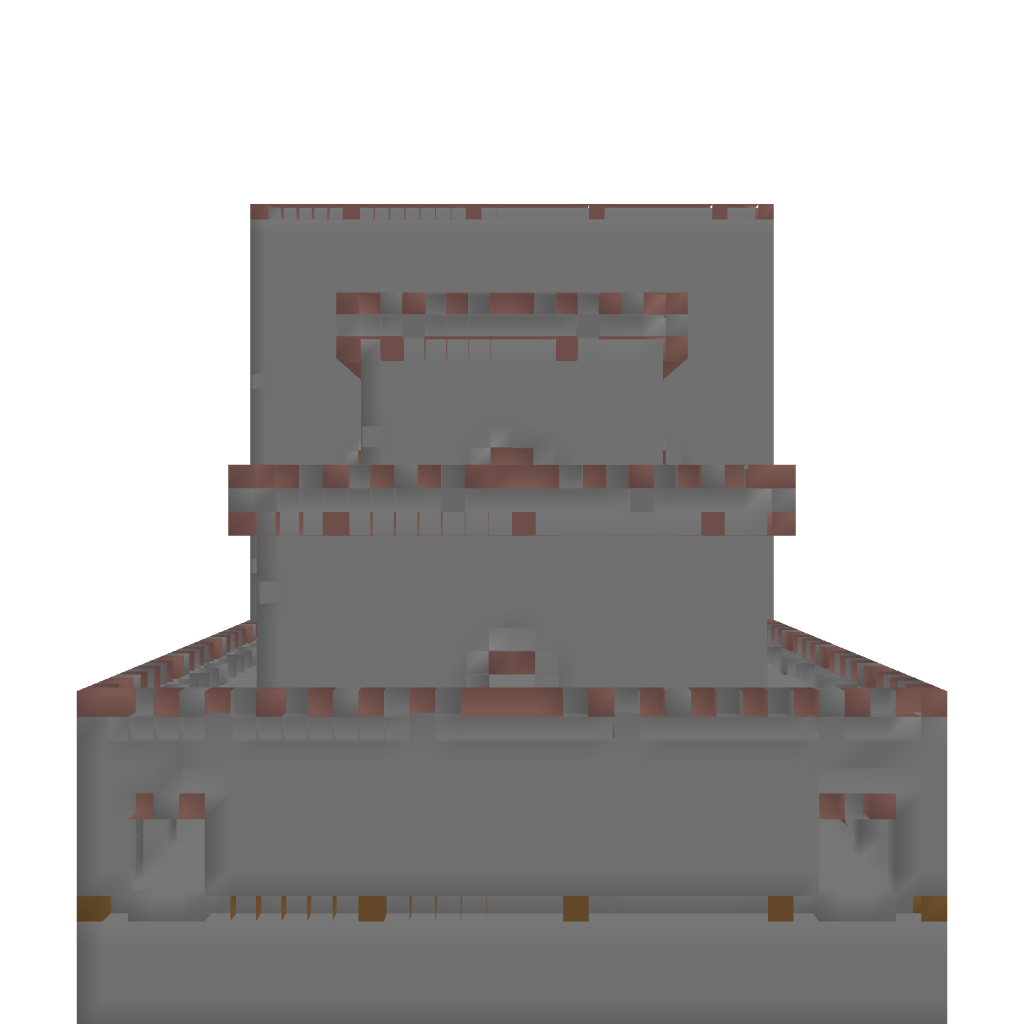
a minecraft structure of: City Capital Fortress bad low quality